Interaction volume radius: 5 \u00c5
Interaction volume height: 20 \u00c5
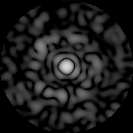
Disorder parameter: 0.7955